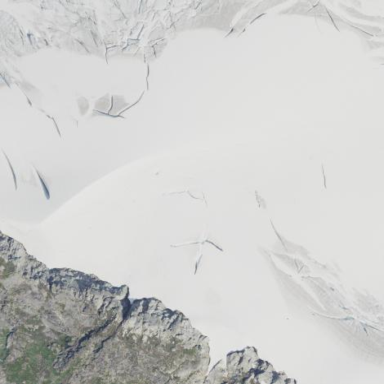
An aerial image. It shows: Stunning view of glacier.